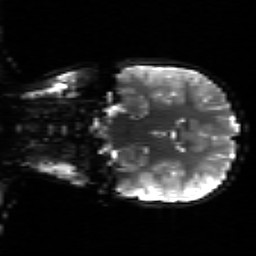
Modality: sbref
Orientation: coronal
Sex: male
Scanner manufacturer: siemens
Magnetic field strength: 3 T
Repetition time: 5 s
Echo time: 0.071 s